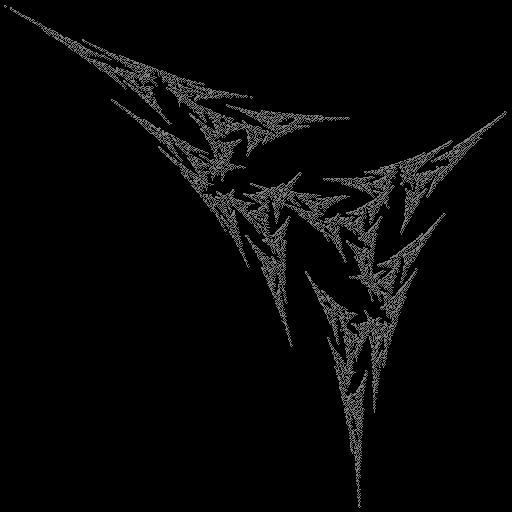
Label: snowcap